Interaction volume radius: 10 \u00c5
Interaction volume height: 15 \u00c5
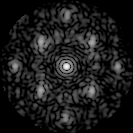
Disorder parameter: 0.4753